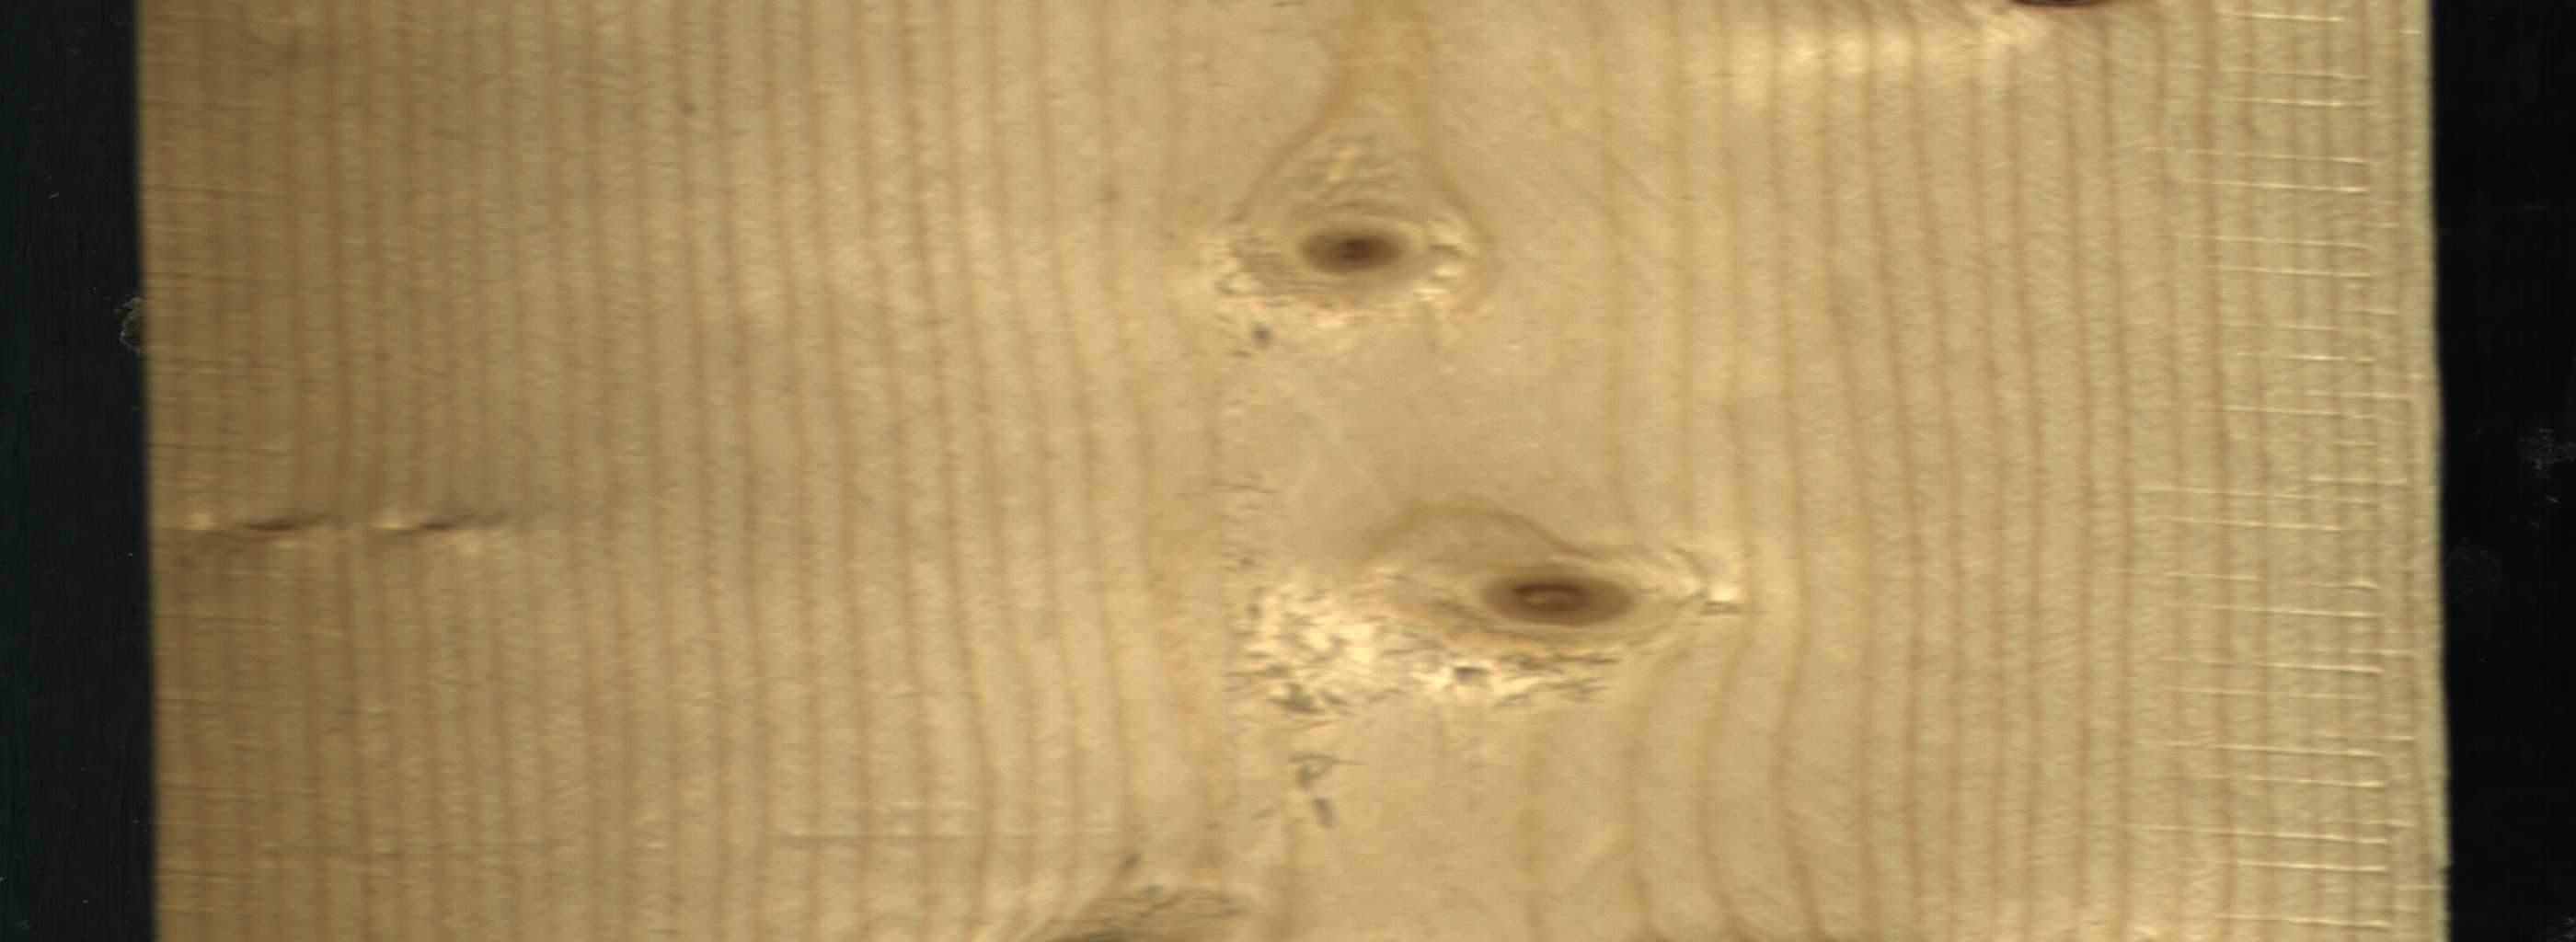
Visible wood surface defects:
Live_Knot
Live_Knot